Question: I've written a small function to format raw data to NDEF and then write it onto a tag.
The main part of the function works without any problems, the only thing that is not working is that it keeps writing 0xFF to the end of the sector instead of 0x00, if it's empty.
CODE:
'''
int write_ndef(FreefareTag tag, uint8_t *data, const uint8_t type, size_t isize) {
uint8_t *ndef_msg;
size_t ndef_msg_len;
int sector_count;
ndef_msg = data;
ndef_msg_len = isize;
uint8_t write_data [4];
printf("Printing raw message :
");
print_hex(ndef_msg, ndef_msg_len);
size_t encoded_size;
uint8_t *tlv_data = tlv_encode(type, ndef_msg, ndef_msg_len, &encoded_size);
printf("NDEF file is %zu bytes long.
", encoded_size);
printf("Printing NDEF formatted message :
");
print_hex(tlv_data, encoded_size);
sector_count = encoded_size / 4;
if((encoded_size%4)!= 0)
sector_count++;
for (size_t i = 0; i < sector_count; i++) {
for (size_t f = 0; f < 4; f++) {
/*once message written fill rest of sector with 0x00*/
if((i * 4 )+ f > encoded_size) {
write_data[f] = 0x00;
}
else {
write_data[f] = tlv_data[(i * 4) + f];
}
}
ntag21x_write(tag, block[i], write_data);/*takes an array with exactly 4 bytes and writes it to given address on given tag*/
}
return 1;
}
'''
The program output is:

It probably has something to do with the way I'm splitting up the data to write it, but I just can't figure out how.
The last (3rd in this case) block of data reads: 0x67, 0x6c, 0xfe, 0xff (instead of 0x00 as it should).
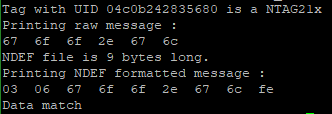
Answer: Your test for reaching the end of the encoded data is off by one.
'''
((i * 4) + f) > encoded_size
'''
This is only true starting with the second byte after the end of the TLV encoded data (e.g. if 'encoded_data == 0', the test would still be false for 'i = 0', 'f = 1').
Consequently, you need to modify this condition to
'''
if (((i * 4) + f) >= encoded_size) {
write_data[f] = 0x00;
} else {
write_data[f] = tlv_data[(i * 4) + f];
}
'''